Question:
How do I get the "request url" part of the get request?
The number part is time in milliseconds but the part before the ".dat" in the URL changes for every game so I need a way to get the whole URL, using 'requests' and 'BeautifulSoup4'.
link to page <URL>
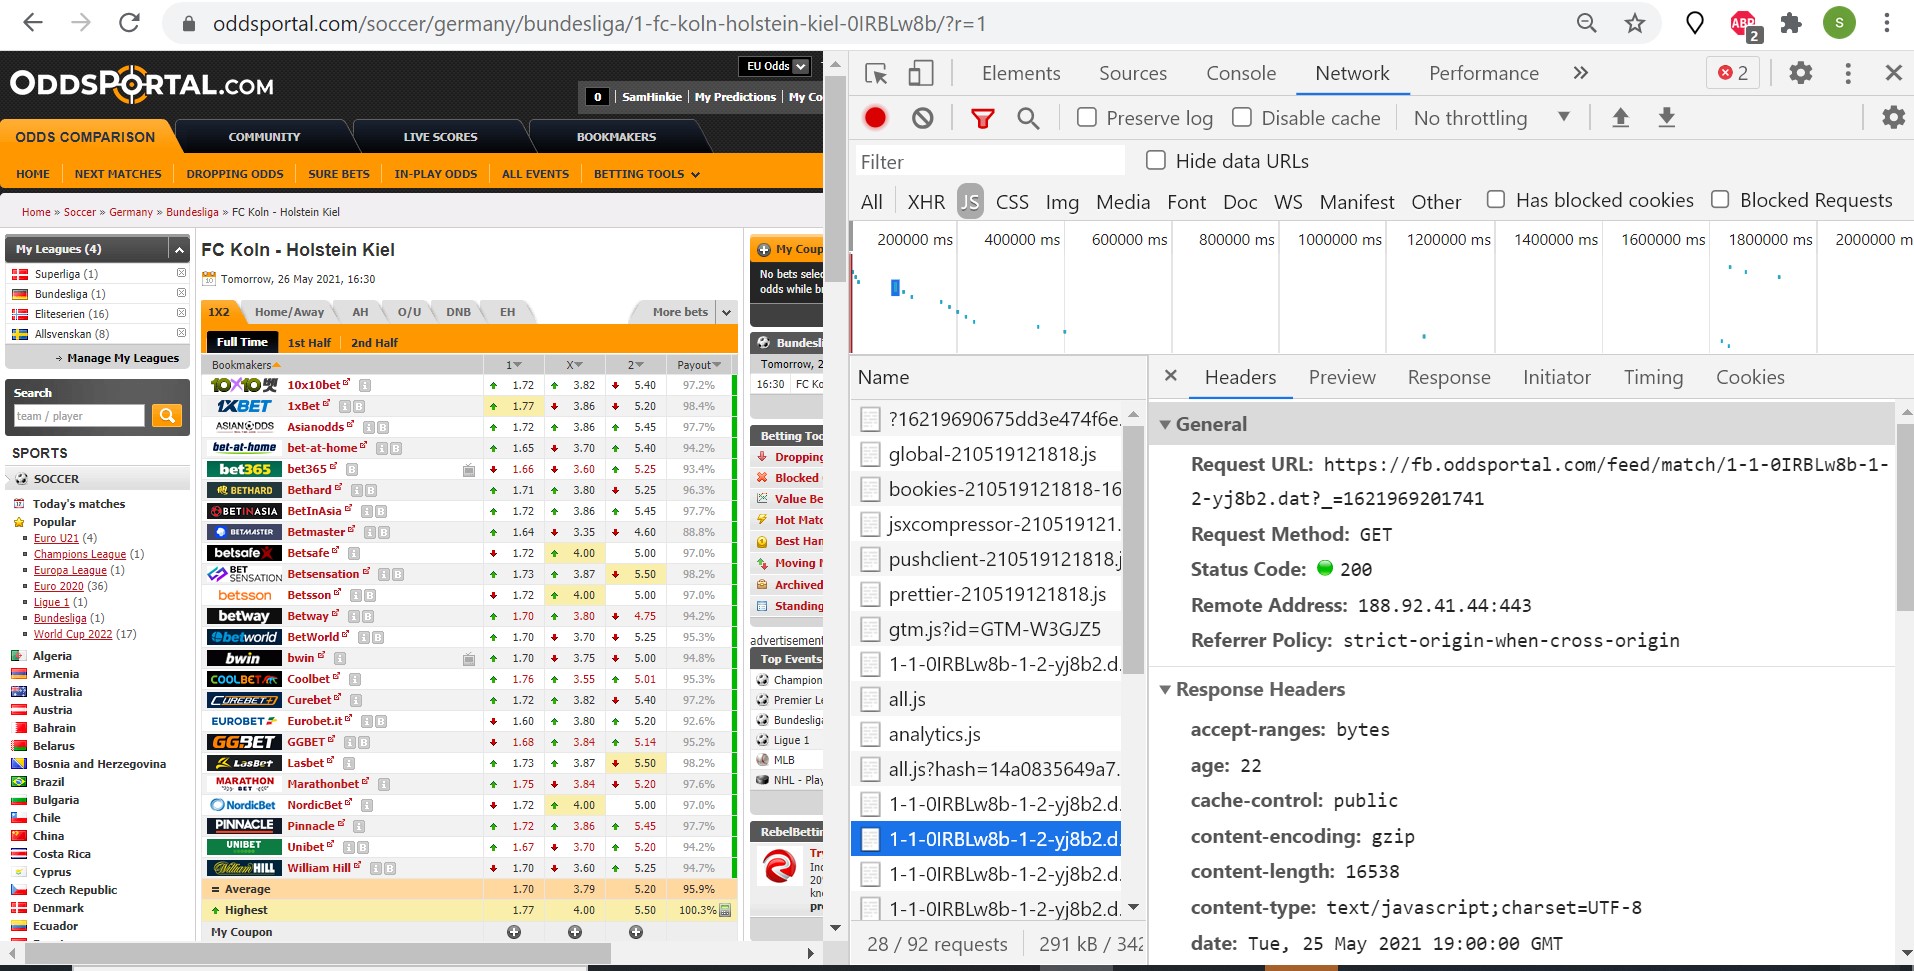
Answer: This was an interesting challenge so I decided to have a look.
You can construct the url from various parts of the initial response, with the inclusion of a tab mapping for football (shown in dictionary). It may be possibly to derive the mappings for the dictionary dynamically from the 'onmousedown' arguments and the associated 'uid' function. I started looking into it and may carry on time permits. Hardcoding for football, for full/1st half/2nd half tabs, seems to be ok for now.
'''
import requests
import re, urllib, time
time_lkup = {
'full_time':'1-2',
'first_half':'1-3',
'second_half':'1-4'
}
with requests.Session() as s:
s.headers = {'User-Agent':'Mozilla/5.0',
'referer': 'https://www.oddsportal.com'}
r = s.get('https://www.oddsportal.com/soccer/germany/bundesliga/1-fc-koln-holstein-kiel-0IRBLw8b/')
version_id = re.search(r'"versionId":(\d+)', r.text).group(1)
sport_id = re.search(r'"sportId":(\d+)', r.text).group(1)
xeid = re.search(r'"id":"(.*?)"', r.text).group(1)
xhash = urllib.parse.unquote(re.search(r'"xhash":"(.*?)"', r.text).group(1))
unix = int(time.time())
url = f'https://fb.oddsportal.com/feed/match/{version_id}-{sport_id}-{xeid}-{time_lkup["full_time"]}-{xhash}.dat?_={unix}'
print(url)
r = s.get(url)
print(r.text)
'''